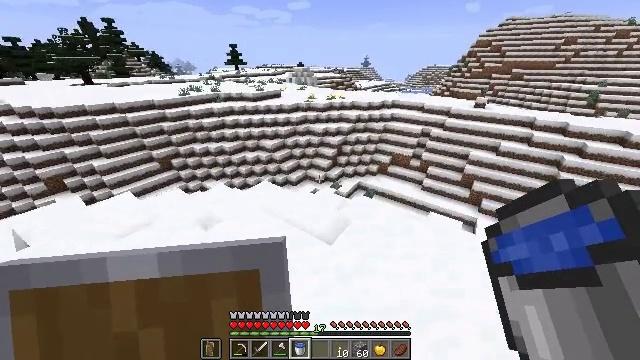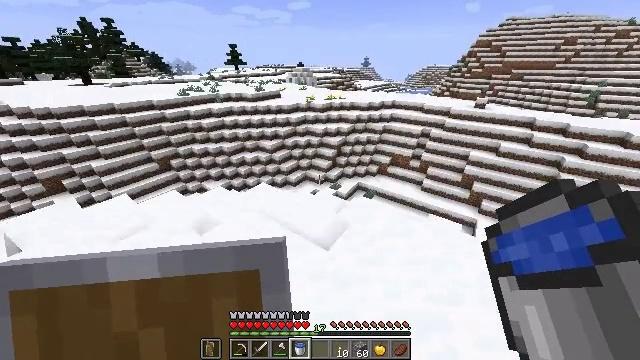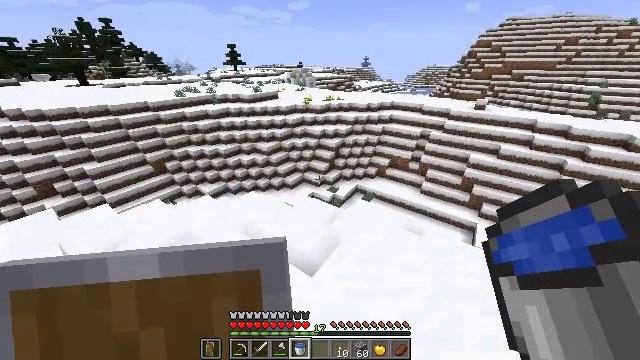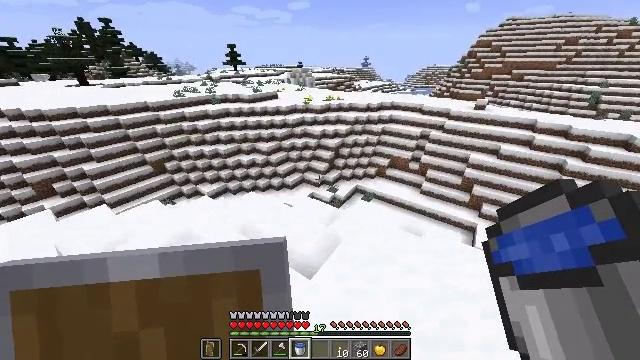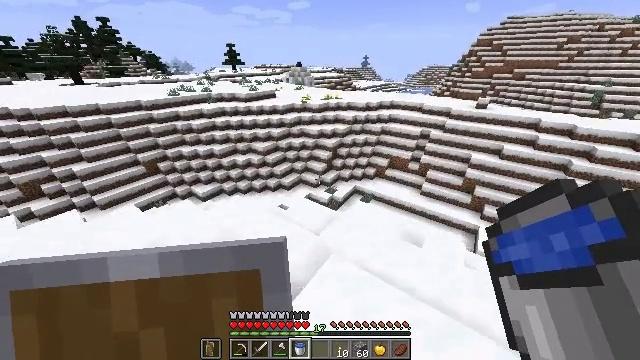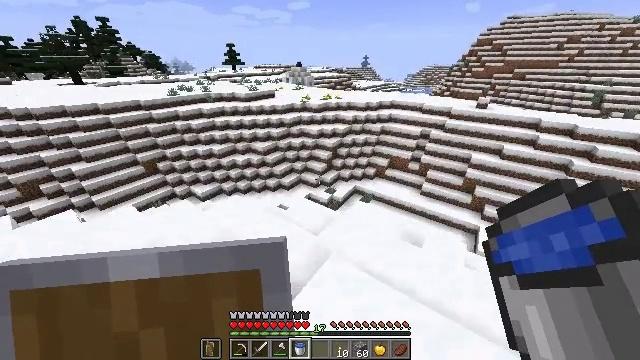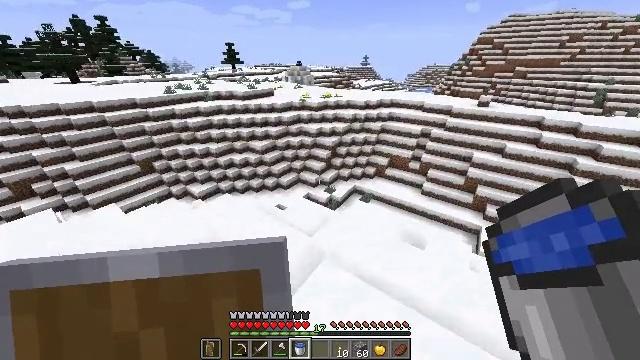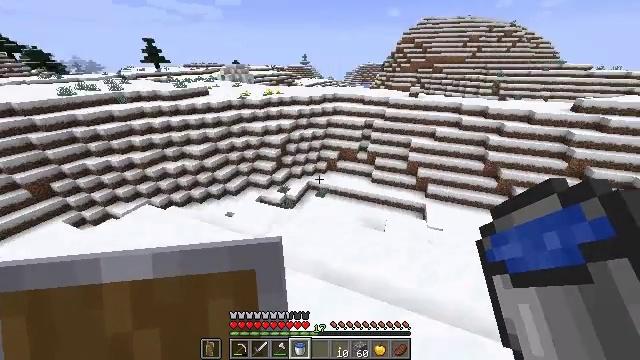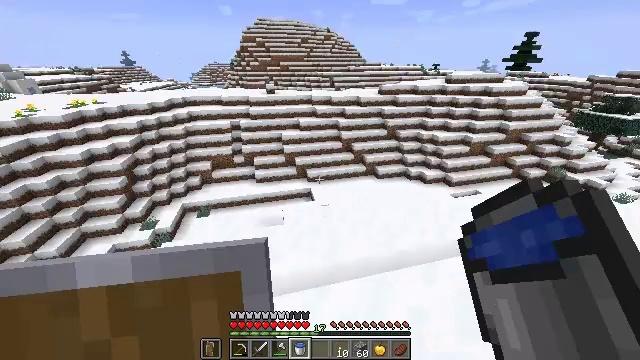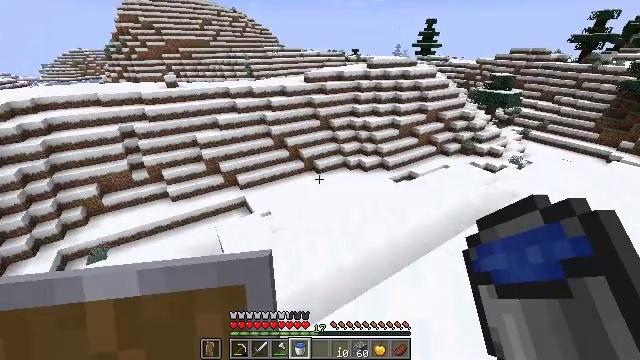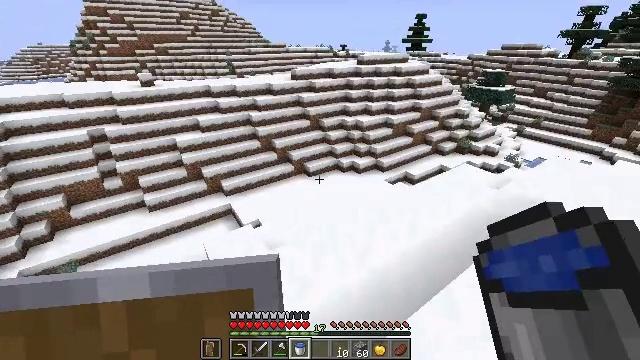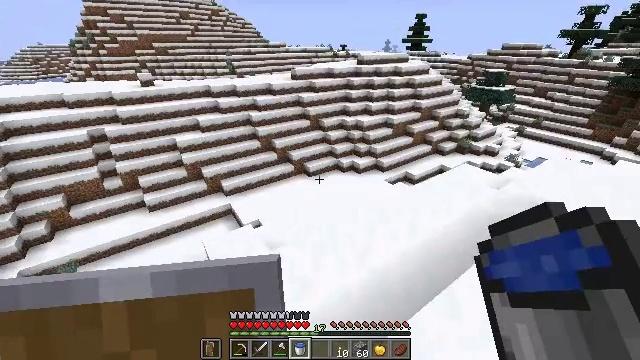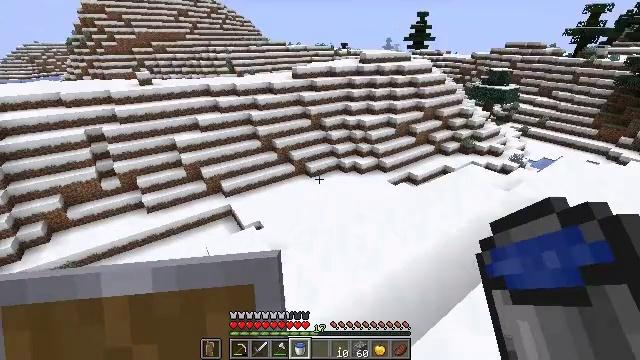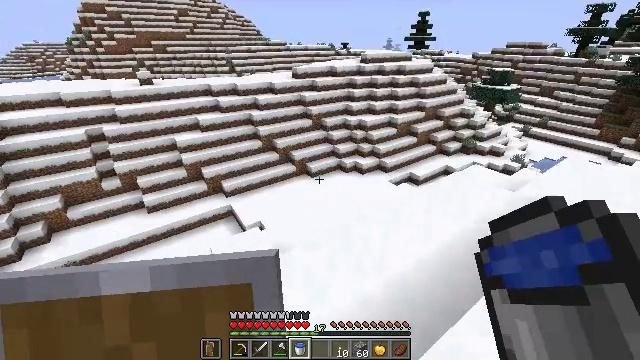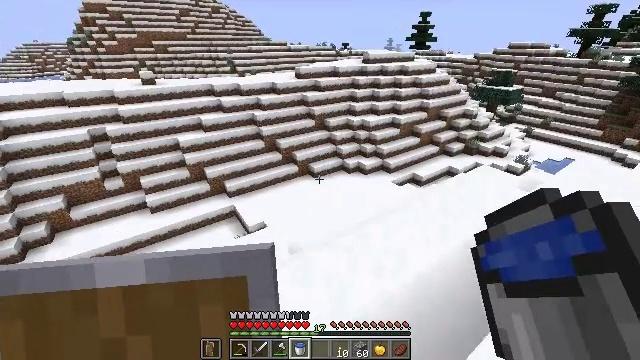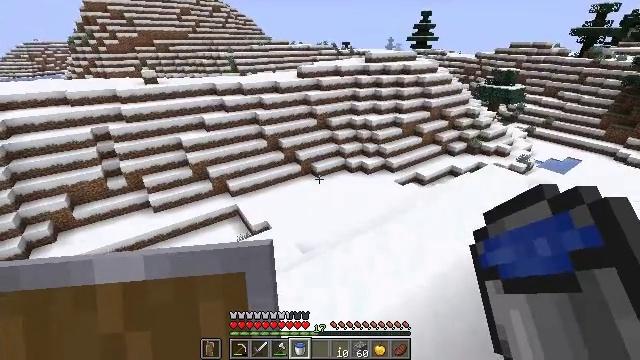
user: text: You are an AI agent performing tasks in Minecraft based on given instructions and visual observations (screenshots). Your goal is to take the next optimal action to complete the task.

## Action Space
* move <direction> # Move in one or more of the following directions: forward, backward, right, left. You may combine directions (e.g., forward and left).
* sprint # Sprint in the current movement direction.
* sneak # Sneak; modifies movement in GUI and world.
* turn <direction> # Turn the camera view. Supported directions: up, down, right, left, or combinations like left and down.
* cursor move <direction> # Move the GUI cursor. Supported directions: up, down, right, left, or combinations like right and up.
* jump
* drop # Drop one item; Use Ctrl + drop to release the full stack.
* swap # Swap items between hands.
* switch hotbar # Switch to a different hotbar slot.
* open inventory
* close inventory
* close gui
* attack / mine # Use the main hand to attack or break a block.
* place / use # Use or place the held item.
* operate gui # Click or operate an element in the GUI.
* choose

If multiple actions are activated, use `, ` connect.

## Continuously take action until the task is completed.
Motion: motion action
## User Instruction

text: Gather the light gray carpet into your inventory.
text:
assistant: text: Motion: move forward and move right, sprint
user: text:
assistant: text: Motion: move forward, sprint
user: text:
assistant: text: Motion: move forward, sprint
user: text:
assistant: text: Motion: move forward
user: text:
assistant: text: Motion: move forward
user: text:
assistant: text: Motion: move forward
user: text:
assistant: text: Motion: turn right
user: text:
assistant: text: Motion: turn right
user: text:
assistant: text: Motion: turn right
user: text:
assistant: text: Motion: turn right
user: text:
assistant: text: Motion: no_op
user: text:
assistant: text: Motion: move left
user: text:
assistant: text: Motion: move left
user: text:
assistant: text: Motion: move left
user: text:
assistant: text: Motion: move left
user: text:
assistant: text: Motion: move left
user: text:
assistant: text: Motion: move left
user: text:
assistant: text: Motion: move left
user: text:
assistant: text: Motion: move left
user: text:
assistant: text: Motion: move left
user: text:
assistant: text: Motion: move left
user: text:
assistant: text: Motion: move left
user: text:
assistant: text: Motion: move left
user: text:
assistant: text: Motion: move left
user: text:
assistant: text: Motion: move left, turn left and down
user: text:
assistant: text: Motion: move forward and move left, sprint, turn left and down
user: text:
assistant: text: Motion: move forward and move left, sprint, turn left and down
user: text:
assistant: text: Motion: move forward and move left, sprint, turn left
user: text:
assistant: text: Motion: move forward and move left, sprint
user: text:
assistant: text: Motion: move forward, sprint